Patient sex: F
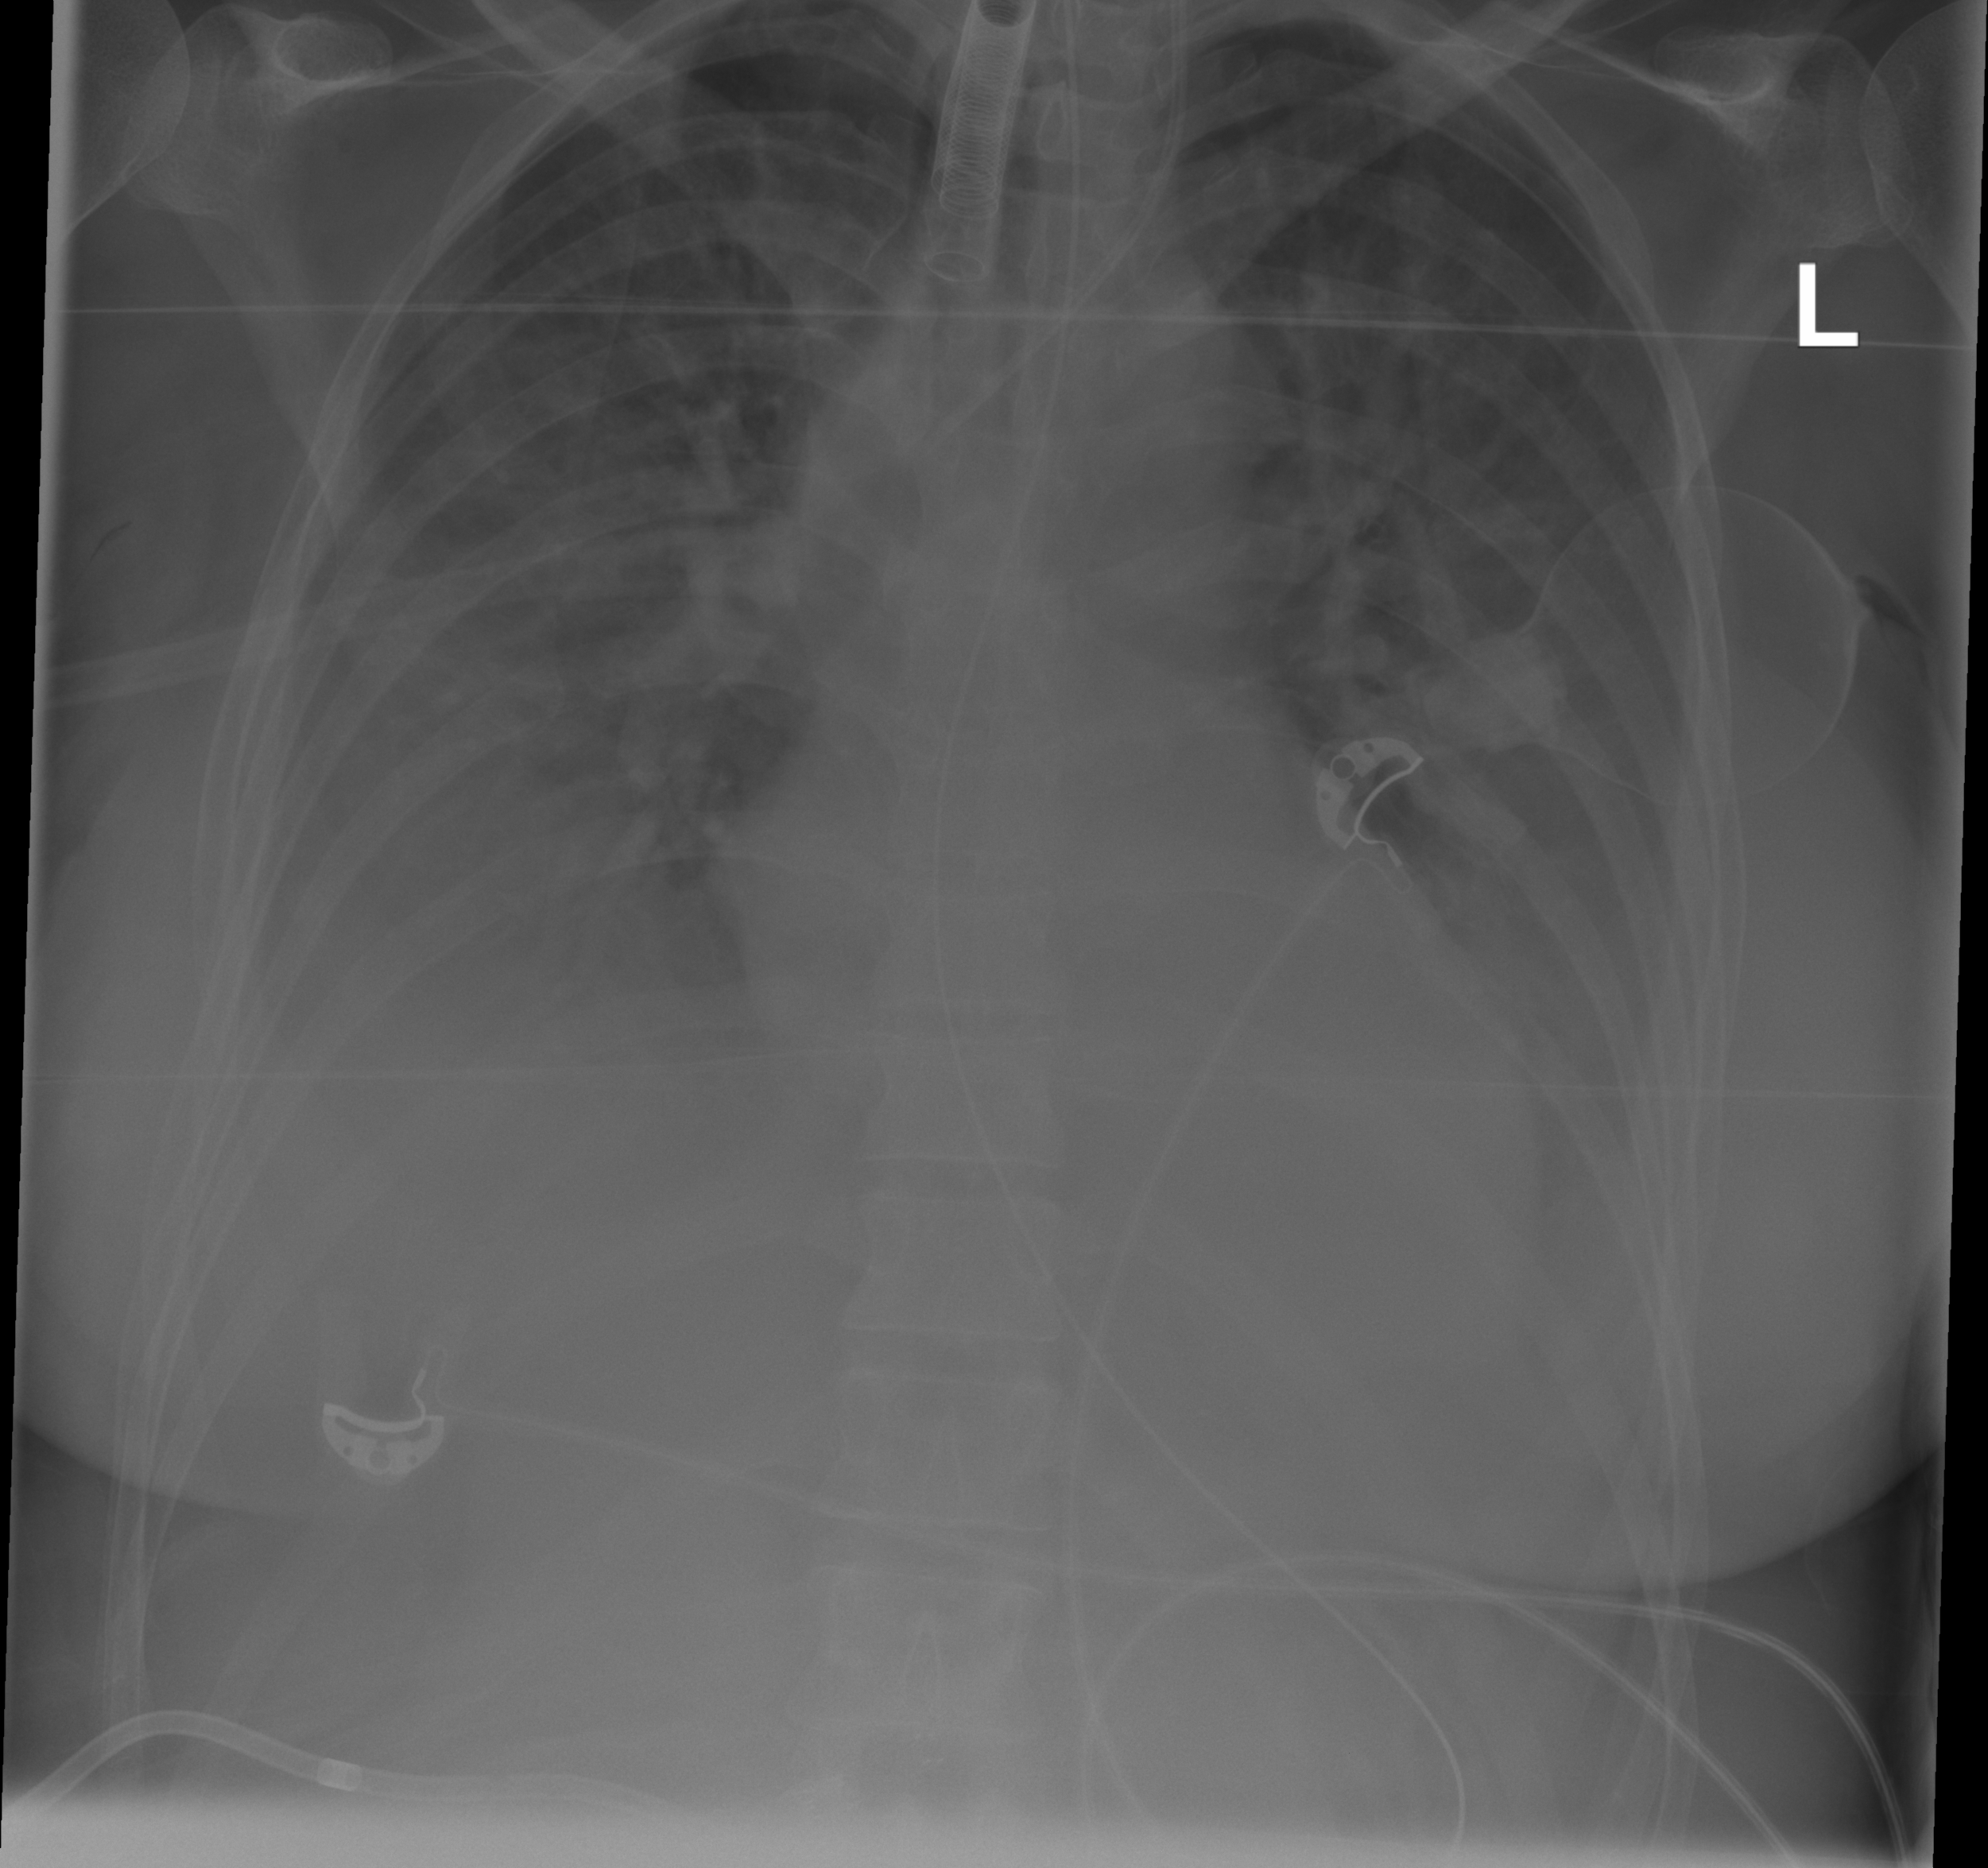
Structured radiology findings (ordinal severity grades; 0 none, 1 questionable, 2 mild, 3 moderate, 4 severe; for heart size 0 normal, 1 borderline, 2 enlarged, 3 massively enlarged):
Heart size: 0
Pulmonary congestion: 2
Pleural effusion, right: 3
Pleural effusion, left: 2
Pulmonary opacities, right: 0
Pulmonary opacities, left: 0
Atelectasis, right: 2
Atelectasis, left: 2